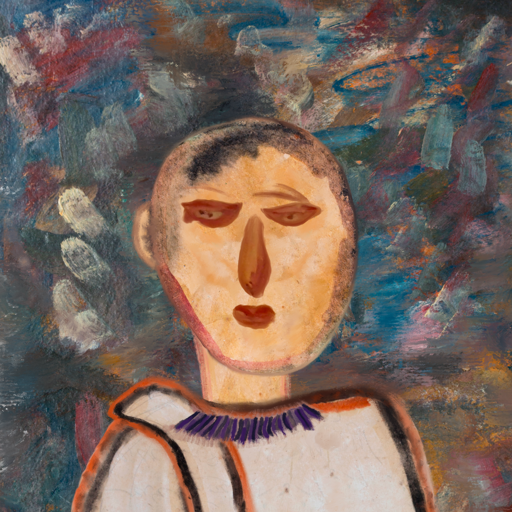
Background: Boggyland, Head And Neck Front: Childish, Face Front: Pious_Lady, Bust: Roy_Bahadur, Hair Front: Blank, Head Accessory: Blank, Second Necklace: Blank, Necklace: HillGirl, Baby: Blank